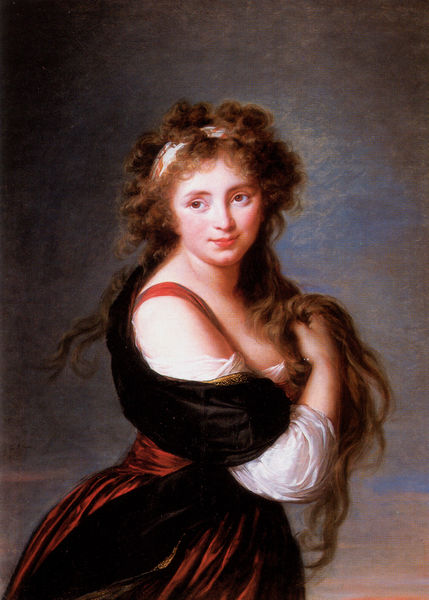
Titel: Hyacinthe-Gabrielle Roland, later Marchioness of Wellesley
Künstler: Élisabeth Vigée Le Brun
Standort: San Francisco (California)
Institution: Fine Arts Museums of San Francisco
Schlagwörter: akt, blau, blätter, dunkel, felsen, gemälde, hand, haut, himmel, kopf, körper, laub, mann, meer, nackt, schatten, wasser, weiß, wolken, fluss, grün, mädchen, ocker, see, teich, ausschnitt, bewegung, braun, brust, finger, frankreich, frau, frisur, grau, haar, hell, hintergrund, kleid, licht, mund, nase, ohr, raum, schwarz, stirn, zimmer, blick, dame, gebäude, hund, rot, schal, tuch, wolke, beige, rock, schleife, blond, hemd, jung, wand, arm, arme, augen, band, bluse, falten, gesicht, haarschmuck, kleidung, mensch, samt, spitze, bildnis, hals, holland, hände, innenraum, portrait, porträt, gewässer, auge, haare, lange haare, stoff, stoffe, kind, spitzen, person, dekollete, kinn, lippe, lippen, locke, locken, ohren, rosa, rouge, schulter, schultern, schön, seide, skulptur, bewegt, mähne, schwung, lächeln, taille, magd, wangen, abstrakt, fels, gebirge, gipfel, mauer, grafik, graphik, rind, haarband, duktus, falte, zopf, dunkelrot, junge frau, junge, rüsche, rüschen, wange, stola, oberarm, baumkrone, foto, fleisch, griff, schulterfrei, schild, mond, ruine, unterhemd, burg, schweben, festung, berggipfel, jungfrau, aquatinta, rosig, diffus, hüfte, versuchung, rotbraun, fröhlich, seidenkleid, bänder, träger, gefallen, atellier, rote backen, seidenschal, décolleté, décolletée, stofe, wallendes haar, strinband, samtkleid, gerettet, haarmähne, gestrauchelt, frau haare haarband, schulter haut